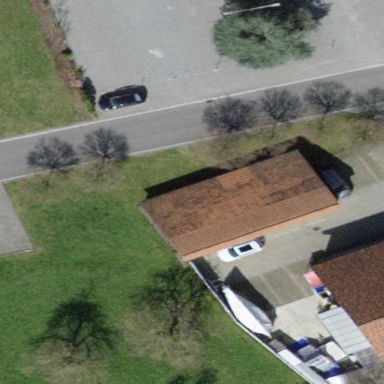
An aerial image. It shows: Shed building.